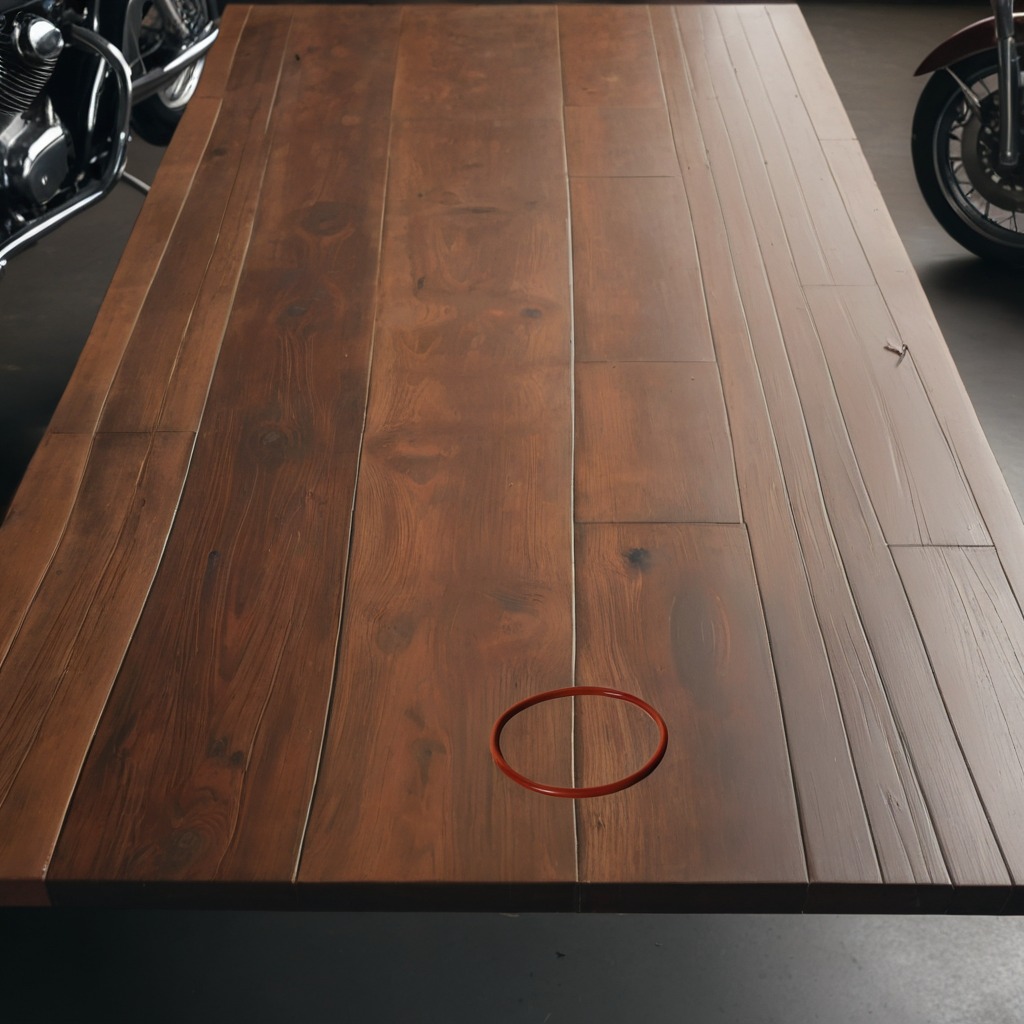
A rubber O-ring is lying on the oil-spilled wooden table in a vintage motorcycle garage.